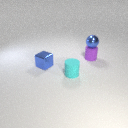
small blue metal sphere above small purple rubber cylinder